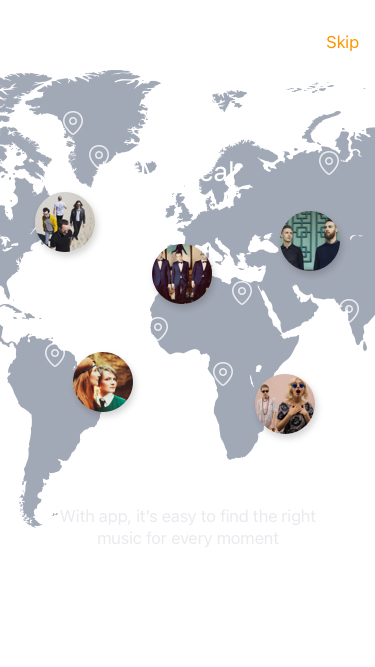
Text in this UI design:
With app, it’s easy to find the right music for every moment
Welcome
Musical